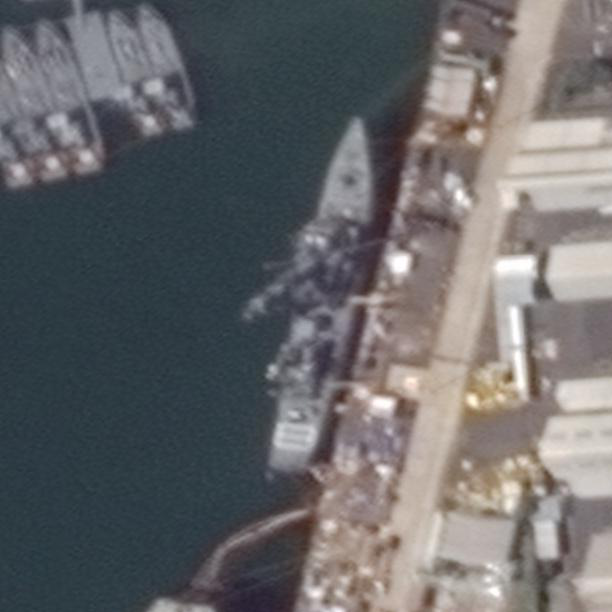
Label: destroyer